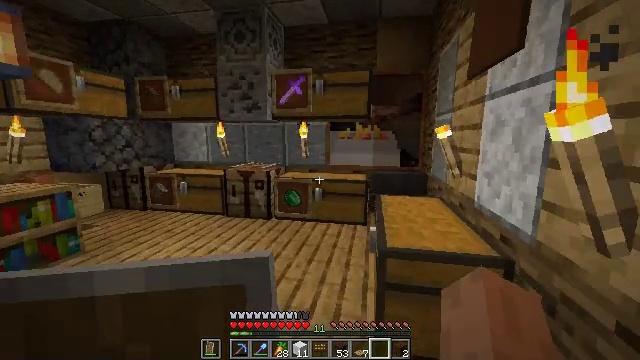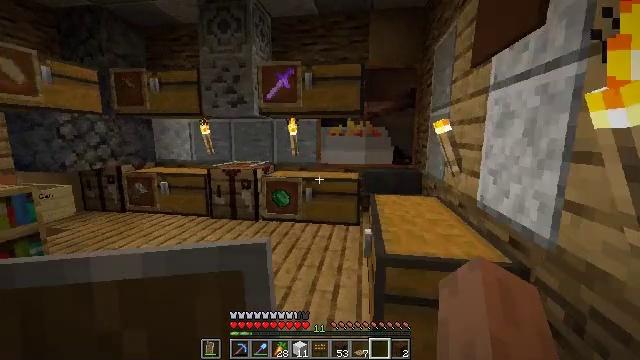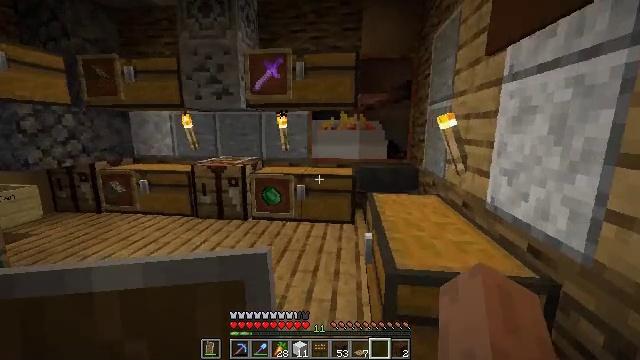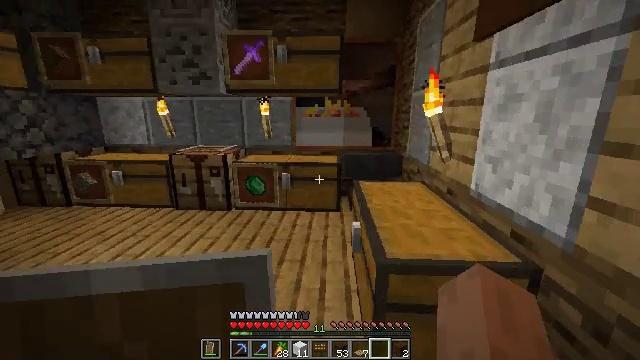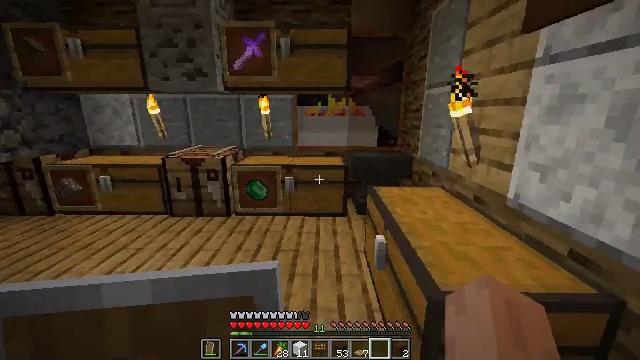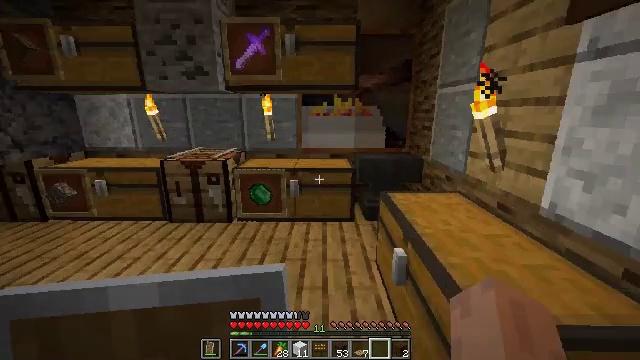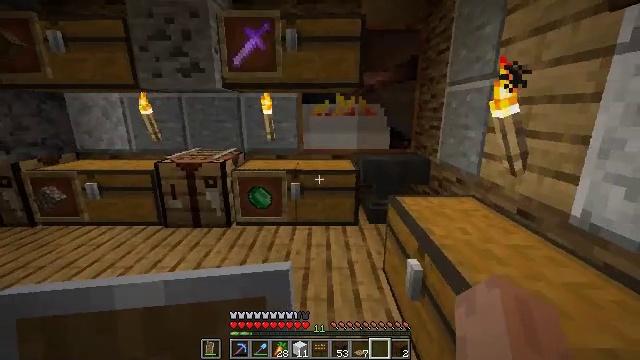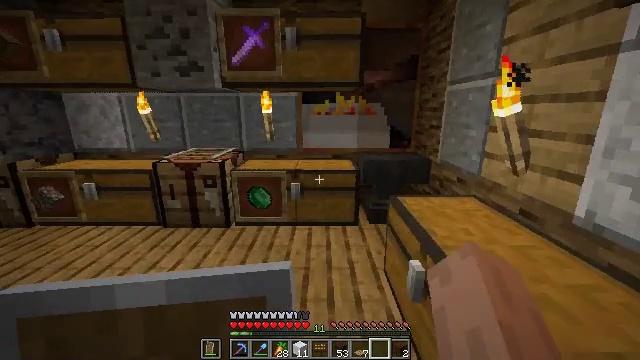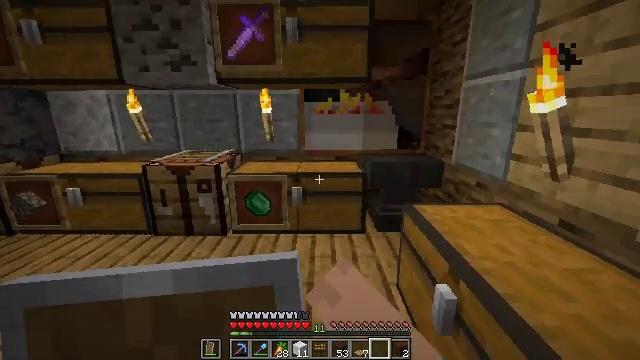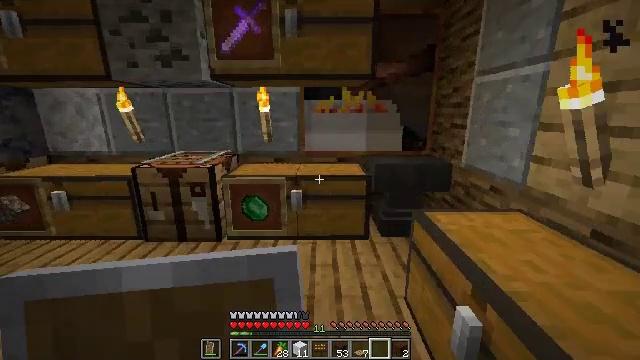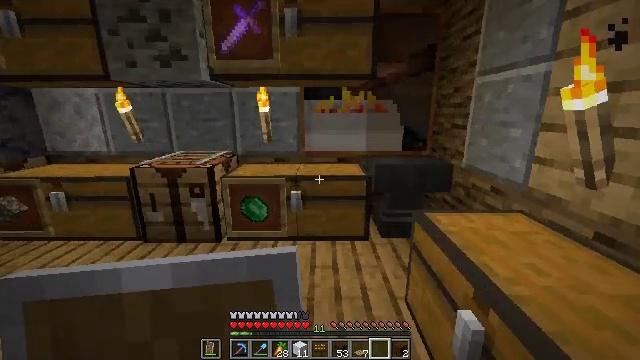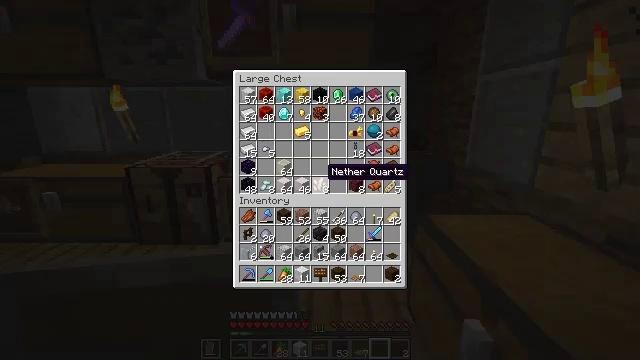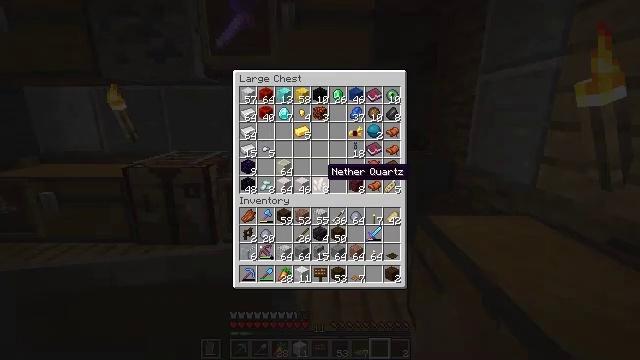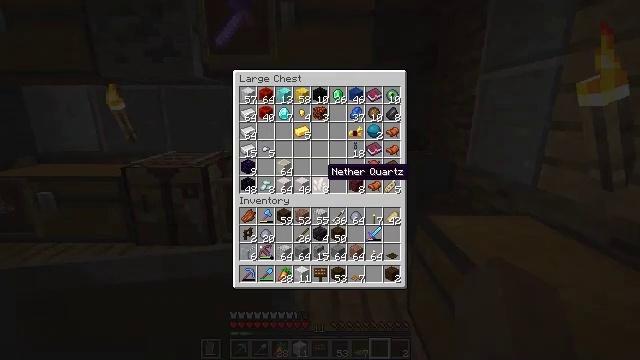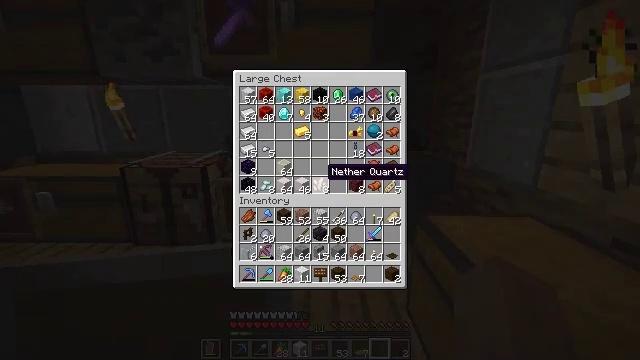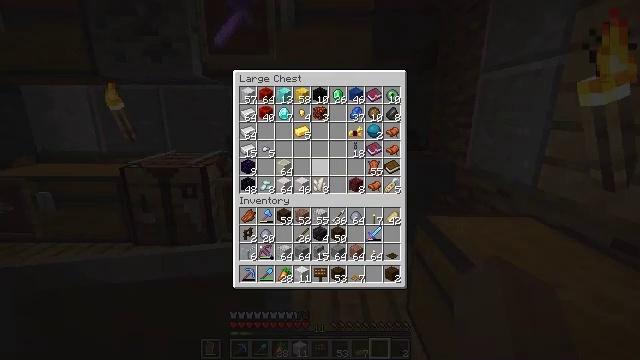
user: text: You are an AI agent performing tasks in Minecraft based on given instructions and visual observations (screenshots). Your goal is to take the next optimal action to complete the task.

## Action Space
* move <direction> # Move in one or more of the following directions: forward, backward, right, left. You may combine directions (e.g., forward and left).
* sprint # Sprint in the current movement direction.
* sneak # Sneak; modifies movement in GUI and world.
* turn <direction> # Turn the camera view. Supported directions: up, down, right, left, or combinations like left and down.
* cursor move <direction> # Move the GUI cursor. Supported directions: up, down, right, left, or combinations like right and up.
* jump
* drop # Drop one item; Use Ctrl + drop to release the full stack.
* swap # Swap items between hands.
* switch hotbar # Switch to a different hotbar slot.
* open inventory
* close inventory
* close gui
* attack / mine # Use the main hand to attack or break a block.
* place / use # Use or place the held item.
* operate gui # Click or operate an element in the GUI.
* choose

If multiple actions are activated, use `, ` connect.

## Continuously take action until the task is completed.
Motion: motion action
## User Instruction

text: Open the crafting table to make coal.
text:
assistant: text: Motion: move forward, turn right
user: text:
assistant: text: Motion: move forward and move left, turn right and down
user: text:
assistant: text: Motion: move forward and move left, turn right and down
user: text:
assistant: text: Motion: move forward and move left, turn right
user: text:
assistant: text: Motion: move forward
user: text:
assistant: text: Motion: move forward, use / place
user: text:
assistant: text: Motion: move forward, use / place
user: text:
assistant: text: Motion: move forward, use / place
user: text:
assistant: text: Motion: no_op
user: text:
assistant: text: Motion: no_op
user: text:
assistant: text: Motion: open gui
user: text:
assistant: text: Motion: no_op
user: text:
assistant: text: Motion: no_op
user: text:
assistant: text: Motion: no_op
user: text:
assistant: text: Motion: cursor move up
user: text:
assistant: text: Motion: cursor move right and up
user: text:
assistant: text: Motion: no_op
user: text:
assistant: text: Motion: cursor move left
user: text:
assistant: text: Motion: no_op
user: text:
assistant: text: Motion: cursor move up
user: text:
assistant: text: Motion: cursor move up
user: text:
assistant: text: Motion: no_op
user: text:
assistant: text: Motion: no_op
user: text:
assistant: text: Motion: no_op
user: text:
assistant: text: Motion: no_op
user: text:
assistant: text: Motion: no_op
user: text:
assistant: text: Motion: operate gui
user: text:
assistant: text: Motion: operate gui
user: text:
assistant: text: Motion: no_op
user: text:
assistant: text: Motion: no_op